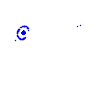
Particle: kaon